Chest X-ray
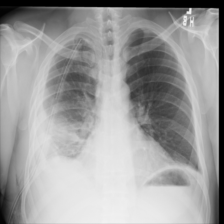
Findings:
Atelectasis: positive
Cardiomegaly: negative
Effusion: negative
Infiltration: negative
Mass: negative
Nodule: negative
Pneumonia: negative
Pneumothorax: positive
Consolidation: negative
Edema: negative
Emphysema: negative
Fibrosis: negative
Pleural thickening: negative
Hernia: negative